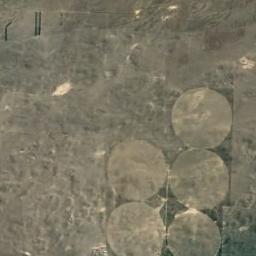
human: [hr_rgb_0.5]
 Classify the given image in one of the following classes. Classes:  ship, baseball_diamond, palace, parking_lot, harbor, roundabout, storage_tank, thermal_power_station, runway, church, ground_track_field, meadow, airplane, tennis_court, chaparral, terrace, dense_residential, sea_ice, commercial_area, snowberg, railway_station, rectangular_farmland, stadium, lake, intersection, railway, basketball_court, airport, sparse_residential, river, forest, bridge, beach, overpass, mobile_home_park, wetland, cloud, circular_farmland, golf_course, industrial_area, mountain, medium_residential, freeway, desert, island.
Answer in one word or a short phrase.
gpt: circular_farmland